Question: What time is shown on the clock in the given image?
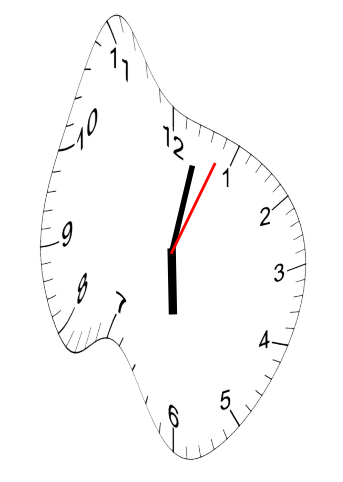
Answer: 06:02:04